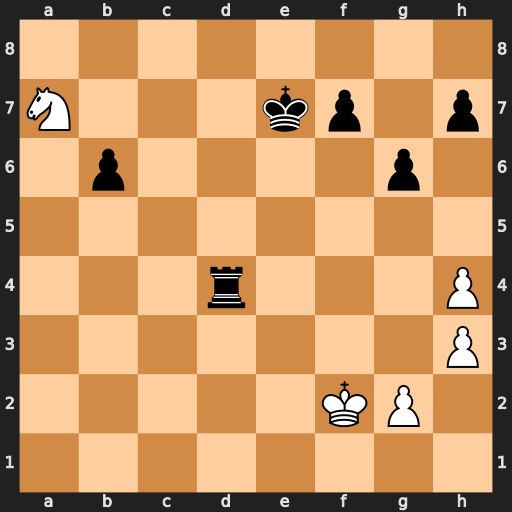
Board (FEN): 8/N3kp1p/1p4p1/8/3r3P/7P/5KP1/8
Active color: w
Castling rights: -
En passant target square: -
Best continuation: Nc6+ Ke6 Nxd4+